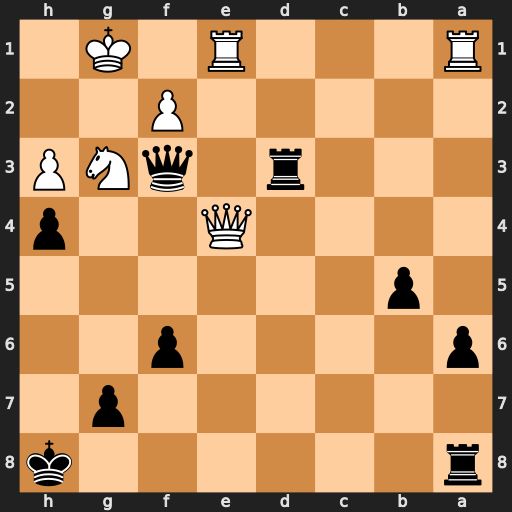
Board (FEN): r6k/6p1/p4p2/1p6/4Q2p/3r1qNP/5P2/R3R1K1
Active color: b
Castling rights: -
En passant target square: -
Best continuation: hxg3 Qh4+ Kg8